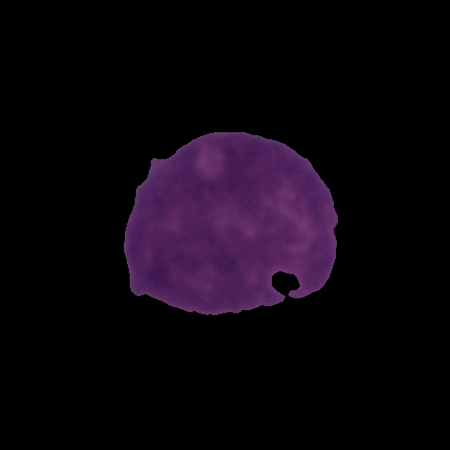
Label: cancer